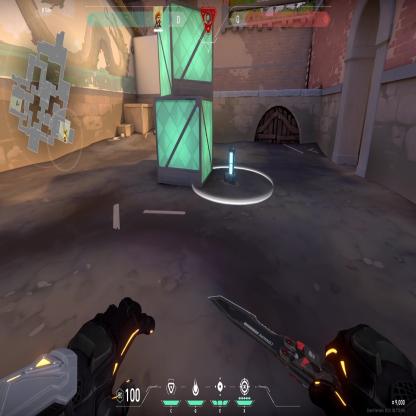
Label: planted spike